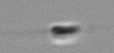
Label: flagellate_morphotype3